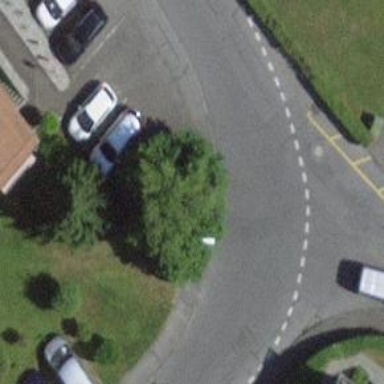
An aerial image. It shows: Kerb barrier.